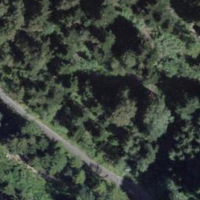
EUNIS habitat code: 43
Species observed at this site:
Ilex aquifolium